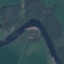
Land use / land cover: River